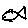
Label: fish